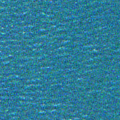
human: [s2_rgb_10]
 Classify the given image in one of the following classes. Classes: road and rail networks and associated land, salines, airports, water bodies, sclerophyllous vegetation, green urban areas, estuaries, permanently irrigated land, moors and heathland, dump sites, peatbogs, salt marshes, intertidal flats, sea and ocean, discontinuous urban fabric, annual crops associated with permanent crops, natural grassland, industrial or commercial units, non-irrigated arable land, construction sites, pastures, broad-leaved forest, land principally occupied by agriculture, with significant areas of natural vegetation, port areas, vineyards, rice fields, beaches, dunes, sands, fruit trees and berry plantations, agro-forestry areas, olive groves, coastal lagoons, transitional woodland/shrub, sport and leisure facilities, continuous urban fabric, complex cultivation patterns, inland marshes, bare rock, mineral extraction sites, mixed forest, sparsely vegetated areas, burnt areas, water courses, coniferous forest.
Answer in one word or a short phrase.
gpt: sea and ocean